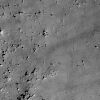
Atmospheric dust classification: not_dusty